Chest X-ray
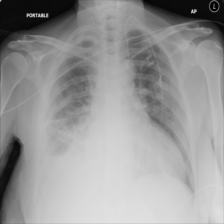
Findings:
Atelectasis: negative
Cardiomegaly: negative
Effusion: negative
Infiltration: negative
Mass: negative
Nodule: negative
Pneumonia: negative
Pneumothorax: negative
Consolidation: negative
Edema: negative
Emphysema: negative
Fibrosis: negative
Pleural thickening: negative
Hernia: negative